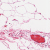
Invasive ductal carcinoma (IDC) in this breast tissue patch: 0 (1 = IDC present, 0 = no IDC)